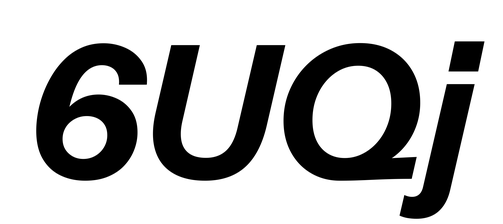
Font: InstrumentSans-Italic_Bold_Italic